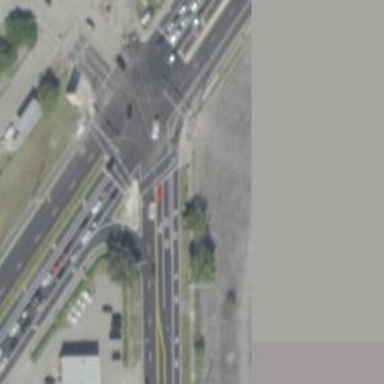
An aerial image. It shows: Footway on asphalt with marked crossing lines.